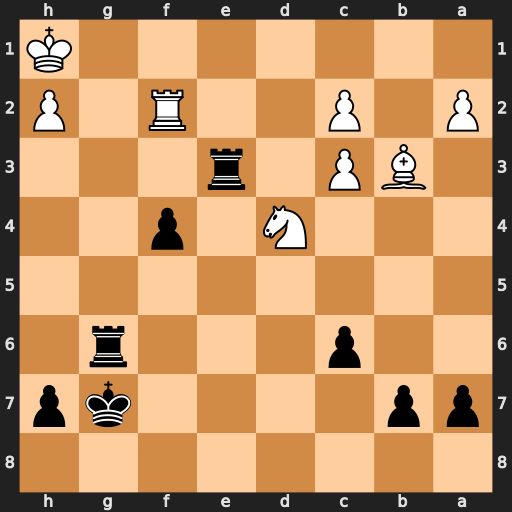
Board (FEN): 8/pp4kp/2p3r1/8/3N1p2/1BP1r3/P1P2R1P/7K
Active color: b
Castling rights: -
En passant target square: -
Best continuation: Re1+ Rf1 Rxf1#